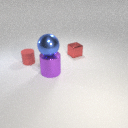
large blue metal sphere above large purple metal cylinder